Question: Can anyone help me solve my this problem?
I am beginner to hadoop.
The steps I followed to run my program:
'''
export JAVA_HOME=/usr/lib/jvm/java-8-oracle
export PATH=${JAVA_HOME}/bin:${PATH}
export HADOOP_CLASSPATH=${JAVA_HOME}/lib/tools.jar
bin/hadoop com.sun.tools.javac.Main WordCount.java
sudo jar cf wc.jar WordCount*.class
bin/hadoop jar wc.jar WordCount myfileName outputFile
'''
This is what I got when I try to run my program
'''
abbas@abbas:~/hadoop-2.7.3$ export JAVA_HOME=/usr/lib/jvm/java-8-oracle
abbas@abbas:~/hadoop-2.7.3$ export PATH=${JAVA_HOME}/bin:${PATH}
abbas@abbas:~/hadoop-2.7.3$ export HADOOP_CLASSPATH=${JAVA_HOME}/lib/tools.jar
abbas@abbas:~/hadoop-2.7.3$ bin/hadoop com.sun.tools.javac.Main WordCount.java
abbas@abbas:~/hadoop-2.7.3$ sudo jar cf wc.jar WordCount*.class
abbas@abbas:~/hadoop-2.7.3$ bin/hadoop jar wc.jar WordCount tempfile output8
17/06/09 02:20:24 INFO client.RMProxy: Connecting to ResourceManager at /0.0.0.0:8032
17/06/09 02:20:25 WARN mapreduce.JobResourceUploader: Hadoop command-line option parsing not performed. Implement the Tool interface and execute your application with ToolRunner to remedy this.
17/06/09 02:20:26 INFO mapreduce.JobSubmitter: Cleaning up the staging area /tmp/hadoop-yarn/staging/abbas/.staging/job_1496953867826_0001
Exception in thread "main" org.apache.hadoop.mapreduce.lib.input.InvalidInputException: Input path does not exist: hdfs://localhost:9000/user/abbas/tempfile
at org.apache.hadoop.mapreduce.lib.input.FileInputFormat.singleThreadedListStatus(FileInputFormat.java:323)
at org.apache.hadoop.mapreduce.lib.input.FileInputFormat.listStatus(FileInputFormat.java:265)
at org.apache.hadoop.mapreduce.lib.input.FileInputFormat.getSplits(FileInputFormat.java:387)
at org.apache.hadoop.mapreduce.JobSubmitter.writeNewSplits(JobSubmitter.java:301)
at org.apache.hadoop.mapreduce.JobSubmitter.writeSplits(JobSubmitter.java:318)
at org.apache.hadoop.mapreduce.JobSubmitter.submitJobInternal(JobSubmitter.java:196)
at org.apache.hadoop.mapreduce.Job$10.run(Job.java:1290)
at org.apache.hadoop.mapreduce.Job$10.run(Job.java:1287)
at java.security.AccessController.doPrivileged(Native Method)
at javax.security.auth.Subject.doAs(Subject.java:422)
at org.apache.hadoop.security.UserGroupInformation.doAs(UserGroupInformation.java:1698)
at org.apache.hadoop.mapreduce.Job.submit(Job.java:1287)
at org.apache.hadoop.mapreduce.Job.waitForCompletion(Job.java:1308)
at WordCount.main(WordCount.java:59)
at sun.reflect.NativeMethodAccessorImpl.invoke0(Native Method)
at sun.reflect.NativeMethodAccessorImpl.invoke(NativeMethodAccessorImpl.java:62)
at sun.reflect.DelegatingMethodAccessorImpl.invoke(DelegatingMethodAccessorImpl.java:43)
at java.lang.reflect.Method.invoke(Method.java:498)
at org.apache.hadoop.util.RunJar.run(RunJar.java:221)
at org.apache.hadoop.util.RunJar.main(RunJar.java:136)
'''

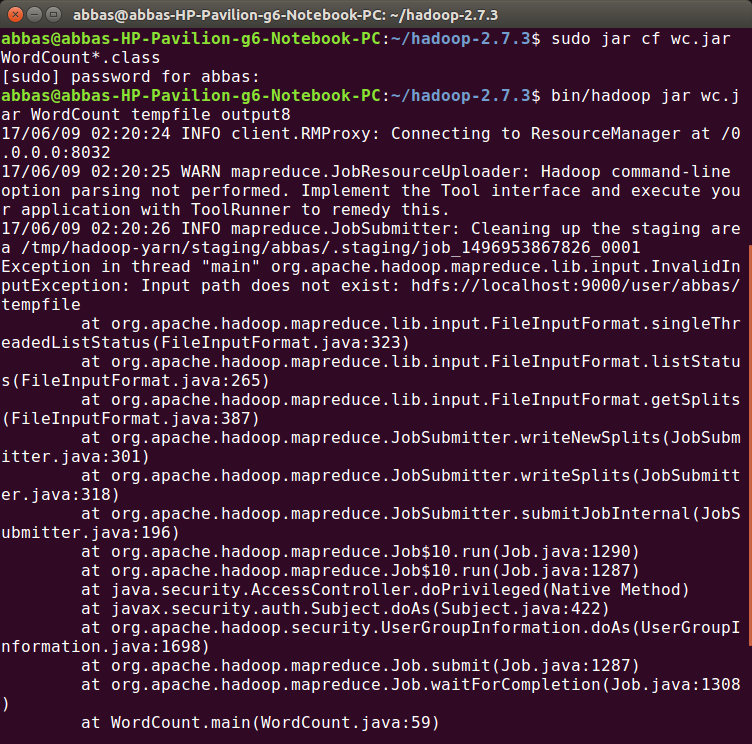
Answer: Self explanatory.
> Input path does not exist: hdfs://localhost:9000/user/abbas/tempfile
Do you have an hdfs user directory?
'''
hdfs dfs -ls /user | grep $(whoami)
'''
Did you put any file named 'tempfile' there?
'''
hdfs dfs -mkdir -p "/user/$(whoami)"
hdfs dfs -copyFromLocal /path/to/tempfile "/user/$(whoami)"
'''
---
It's worth pointing out that <URL>